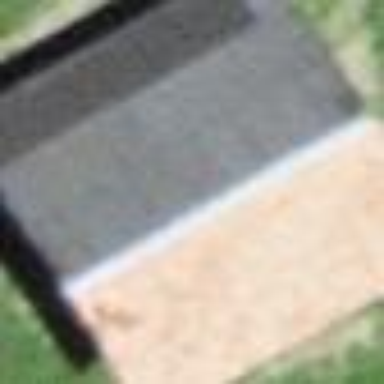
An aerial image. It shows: Rural barn.